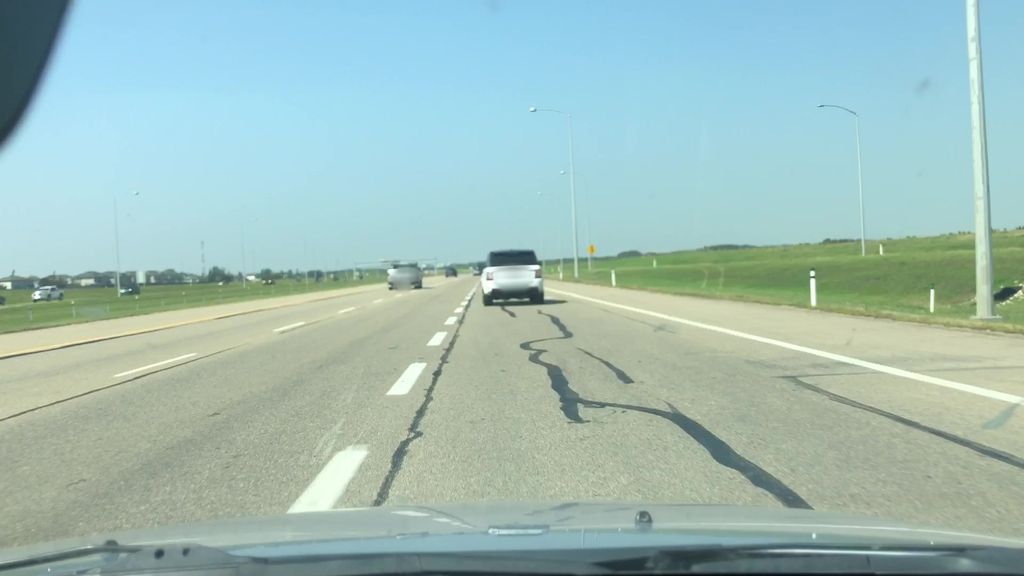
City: edmonton